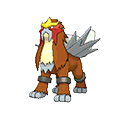
Pok\u00e9mon: entei